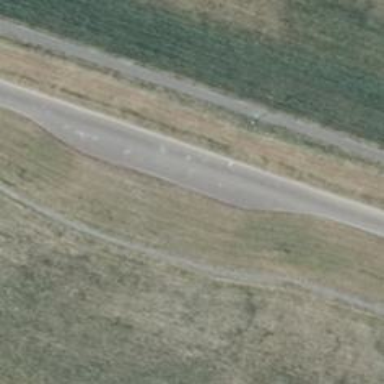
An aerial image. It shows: Passing place on the road.